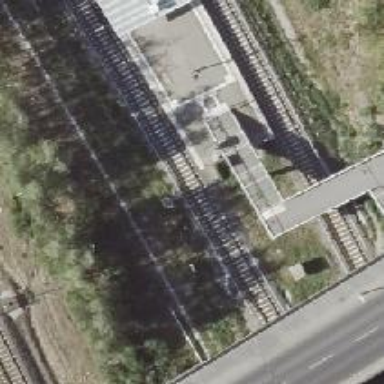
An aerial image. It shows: Railway signal.